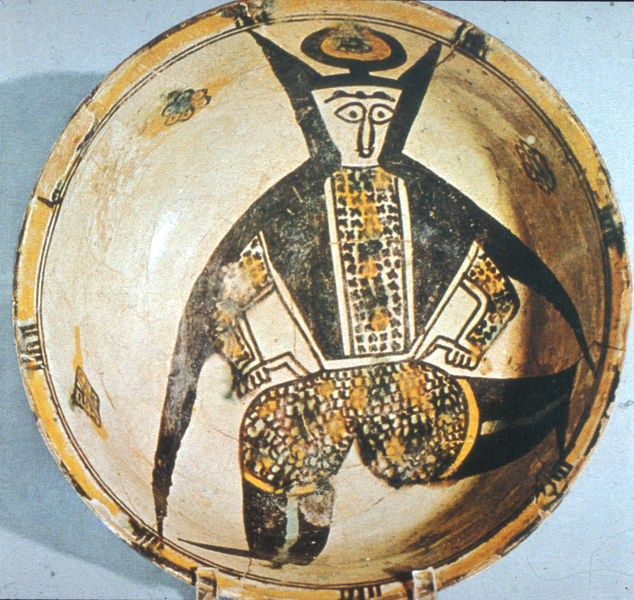
Titel: Keramik aus Nishapur, Persien
Künstler: unbekannt
Institution: unbekannt
Schlagwörter: blau, dunkel, flügel, gott, hand, kopf, körper, mann, schatten, umhang, weiß, gelb, grün, ocker, blume, blumen, braun, brust, daumen, finger, hell, hintergrund, hut, kleid, licht, mund, nase, orange, schmuck, schwarz, tier, beige, malerei, muster, ornament, rock, tanz, alt, hemd, hose, arm, arme, augen, böse, gesicht, mensch, rahmen, schale, schüssel, teller, horn, hände, gehen, auge, figur, mantel, tanzen, augenbrauen, frontal, ohren, kreis, rund, schuppen, keramik, ton, beine, bein, laufen, abstrakt, linien, naiv, rand, angst, wild, einfach, brauen, dekor, verzierung, platte, oberschenkel, schriftzeichen, knöpfe, gestalt, bemalt, foto, fotografie, photographie, punkte, kante, schild, gefäß, panzer, maske, orient, orientalisch, religion, scheibe, gebilde, lauf, stiefel, schritt, mosaik, dämon, kunst, bekleidung, photo, ausstellung, hintergund, picasso, teufel, wesen, krieger, schreiten, männchen, hörner, innenseite, bemalung, kopfschmuck, phantasie, ungeheuer, glasur, geometrie, vertiefung, tänzer, primitiv, harlekin, lasur, vasenmalerei, töpfern, kries, höhlung, ethno, exotischa, frika, kettenhemd, urgeschichte, tanzend, finge, heller ton, eingebornene, mannchen